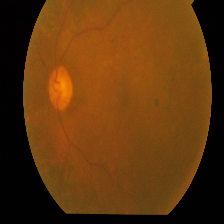
Diabetic retinopathy grade: Proliferative DR